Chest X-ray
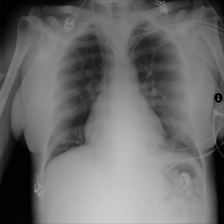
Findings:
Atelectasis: negative
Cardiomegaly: negative
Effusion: negative
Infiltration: negative
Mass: negative
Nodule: negative
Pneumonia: negative
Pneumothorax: negative
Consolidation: negative
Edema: negative
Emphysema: negative
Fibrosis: negative
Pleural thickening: negative
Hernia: negative